Question:
Is it possible to create the bottom curve on this image using only CSS?
I've seen and tried many of the countless fiddles showing how to use 'border-radius' but the problem is that the corners never result in a sharp edge.
Any help would be much appreciated!
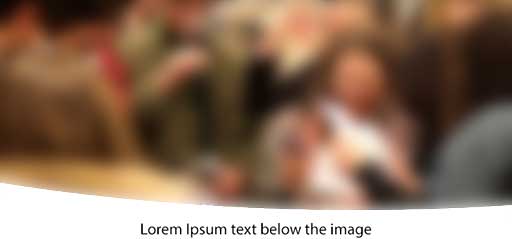
Answer: The solution without using svg is very tricky, the idea is you need some wrapper containing your actual image, this wrapper should have a very large size (in this example, I used the size '945 x 500') so that it can render a large curve. We need to set the 'overflow:hidden' for this container to hide other overflow part of the inner image. This trick will function like a which can cut off the image by the curve.
Also note that we will use some fairly new feature of CSS3 in this example (without them I don't think we can do at best), that is the 'clip' property, in fact we don't really need this (because the background of the container is transparent which will be seen through). For 'clip' to work, we have to apply 'position:absolute' for the container, that means we have to use absolute position for the container. So to position the container, you have to change the 'left' and 'top' property. In fact there are offsets between the actual image and the container, so there will be a problem, for example, the horizontal offset is '200px', but when you set the 'left' position for the container as '100px', you want that is exactly the 'left' of the inner image. If we don't do anything, normally the 'left' of the inner image will be '100 + 200 = 300px'. So to deal with this, we have to apply some 'translate' transform to the container (translate it horizontally about '-200px', so the final computed value for the left will be '300px - 200px = 100px' which is the result we want. Here are the code details:
:
'''
<div id='clipper'>
<div></div>
</div>
'''
:
'''
#clipper > div {
width:400px;
height:200px;
background:url(http://placekitten.com/400/200);
position:absolute;
left:calc(50% - 300px);
top: calc(100% - 200px);
-webkit-filter: blur(1px);
}
#clipper {
border-bottom-left-radius:1800px 500px;
border-bottom-right-radius:1800px 800px;
overflow:hidden;
height:500px;
width: 945px;
position:absolute;
clip: rect(300px, 573px, 500px,173px);
-webkit-transform: translate(-173px, -300px);
left: 100px;
top:50px;
}
'''
## Working Demo.
: The blur effect I used in the example is just for demonstrative purpose, it works only on webkit-based browsers, I know it's hard to have a cross-browser solution and I suppose it's your own part. The last thing I want to note is I've already mentioned that this is very tricky, it requires , if you want to change the size of the image, you may have to redo the steps with to achieve the effect you want. This answer just mainly shows the principle and mechanism to achieve the effect.
: Looks like there is still a nasty issue, although the large container 'clipper' is clipped and transparent but it is still able to make the horizontal scrollbar appear. I think this issue is fairly annoying. We can set the 'body { overflow-x:hidden;}' but it depends on other contents... I hope someone will find a nice solution for this issue and post directly or as link reference in the comment. I would be appreciated that.
: Just found the solution for the issue above, we need to wrap another container with the size being equal to the inner image, set 'overflow:hidden' for this outermost container. Of course to position the inner image, we just change the 'left' and 'top' of this outermost container (instead of the 'clipper' as before). Here is the <URL>